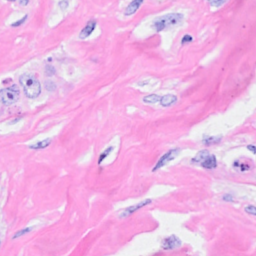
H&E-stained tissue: Breast